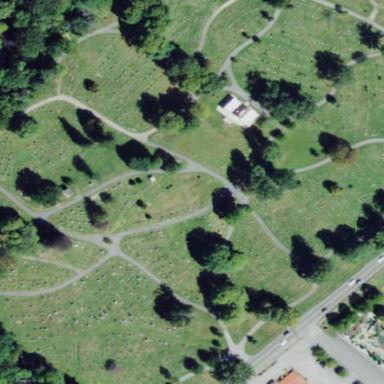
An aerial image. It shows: Cemetery.